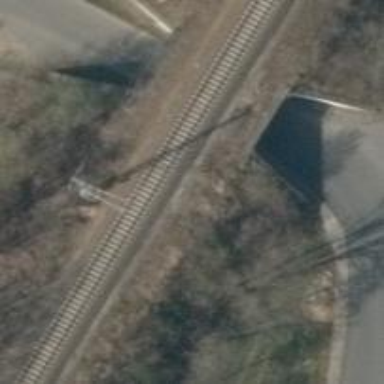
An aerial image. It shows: Railway track with contact lines for electrification.